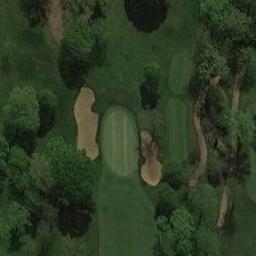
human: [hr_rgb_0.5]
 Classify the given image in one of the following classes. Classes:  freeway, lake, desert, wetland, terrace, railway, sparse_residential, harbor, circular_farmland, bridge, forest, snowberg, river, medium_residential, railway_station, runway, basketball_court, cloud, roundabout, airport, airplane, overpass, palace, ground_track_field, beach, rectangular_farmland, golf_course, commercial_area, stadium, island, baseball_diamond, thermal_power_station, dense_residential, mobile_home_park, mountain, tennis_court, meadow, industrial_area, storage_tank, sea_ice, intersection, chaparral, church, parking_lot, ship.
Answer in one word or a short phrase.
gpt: golf_course